Field crop: maize
Growth stage: 2
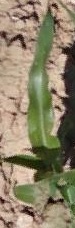
Species: maize